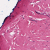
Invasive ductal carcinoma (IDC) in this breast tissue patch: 0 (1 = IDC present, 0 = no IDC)